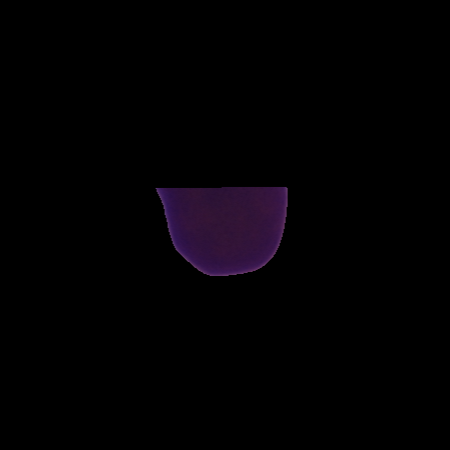
Label: healthy